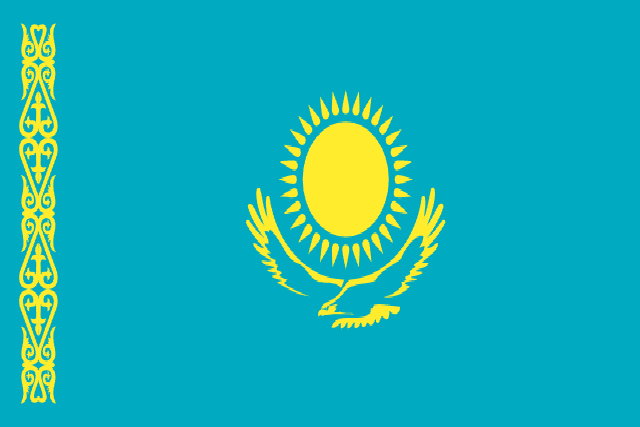
Country: Kazakhstan
Country code: kz